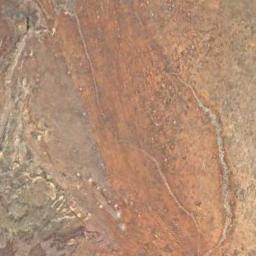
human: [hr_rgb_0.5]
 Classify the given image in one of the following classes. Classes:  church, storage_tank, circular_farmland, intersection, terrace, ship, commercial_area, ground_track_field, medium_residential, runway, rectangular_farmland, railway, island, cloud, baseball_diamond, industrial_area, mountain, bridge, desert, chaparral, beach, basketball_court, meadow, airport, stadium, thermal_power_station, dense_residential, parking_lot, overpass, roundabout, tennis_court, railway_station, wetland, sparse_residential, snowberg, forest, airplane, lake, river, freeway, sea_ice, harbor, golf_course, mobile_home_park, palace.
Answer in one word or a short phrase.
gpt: desert